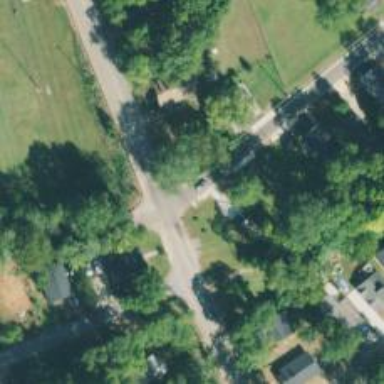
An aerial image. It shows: Asphalt footway with uncontrolled crossing. The crossing has lines markings.